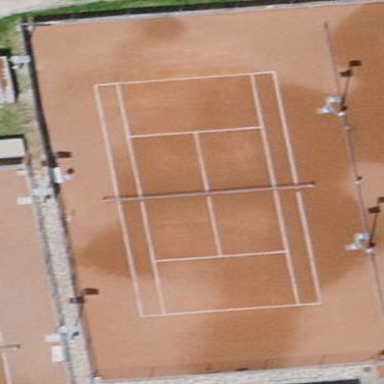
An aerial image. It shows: Clay tennis court in leisure land pitch.